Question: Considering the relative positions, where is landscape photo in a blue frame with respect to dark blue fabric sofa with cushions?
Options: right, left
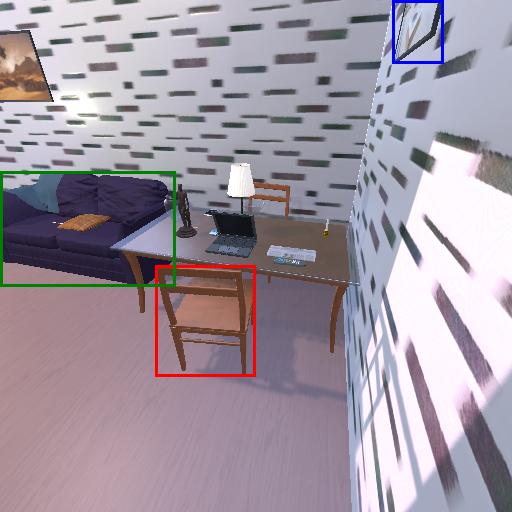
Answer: right